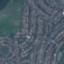
Label: Residential